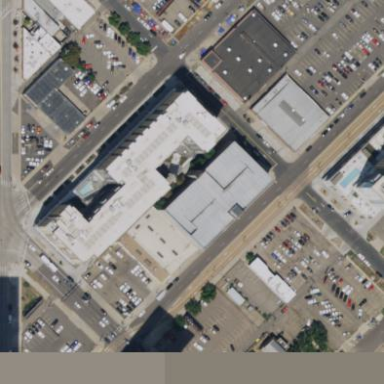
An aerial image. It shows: Multi-storey parking building with brown roof.